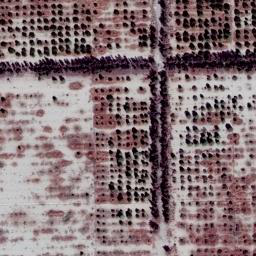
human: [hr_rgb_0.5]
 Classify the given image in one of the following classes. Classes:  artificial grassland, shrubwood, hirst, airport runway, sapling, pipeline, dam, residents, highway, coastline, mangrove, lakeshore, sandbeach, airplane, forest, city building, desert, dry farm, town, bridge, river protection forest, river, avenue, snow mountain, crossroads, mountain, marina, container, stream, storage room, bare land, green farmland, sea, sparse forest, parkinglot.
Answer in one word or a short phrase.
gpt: dry farm